Question: Now that Google has officially released their <URL>, I'd like to find a way to retrieve the total number of +1's for a specific URL programmatically.
For example, I'd like to access this value independently of the +1 button for use in tooltips, as shown for RSS subscribers below.

More information on the +1 button: <URL>
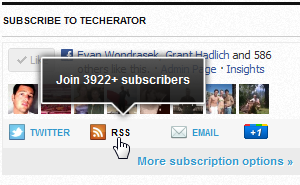
Answer: <URL> gives the sum total of all +1's for a URL, as well as the number of +1's for a specified time frame. It is only accessible via Google Analytics on the webmaster dashboard.
EDIT
Google now has an API for retrieving Google +1's. It is still in early developer preview though. <URL> tells you how to sign up for the preview.